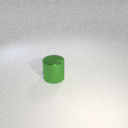
large green metal cylinder